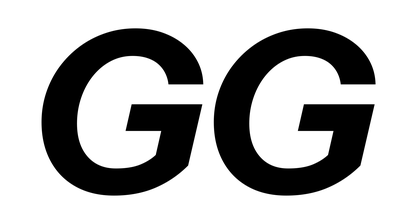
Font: InstrumentSans-Italic_Bold_Italic